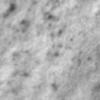
Label: no_change